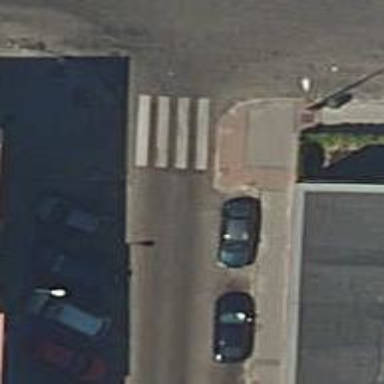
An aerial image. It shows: Unmarked crossing on footway.